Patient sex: M
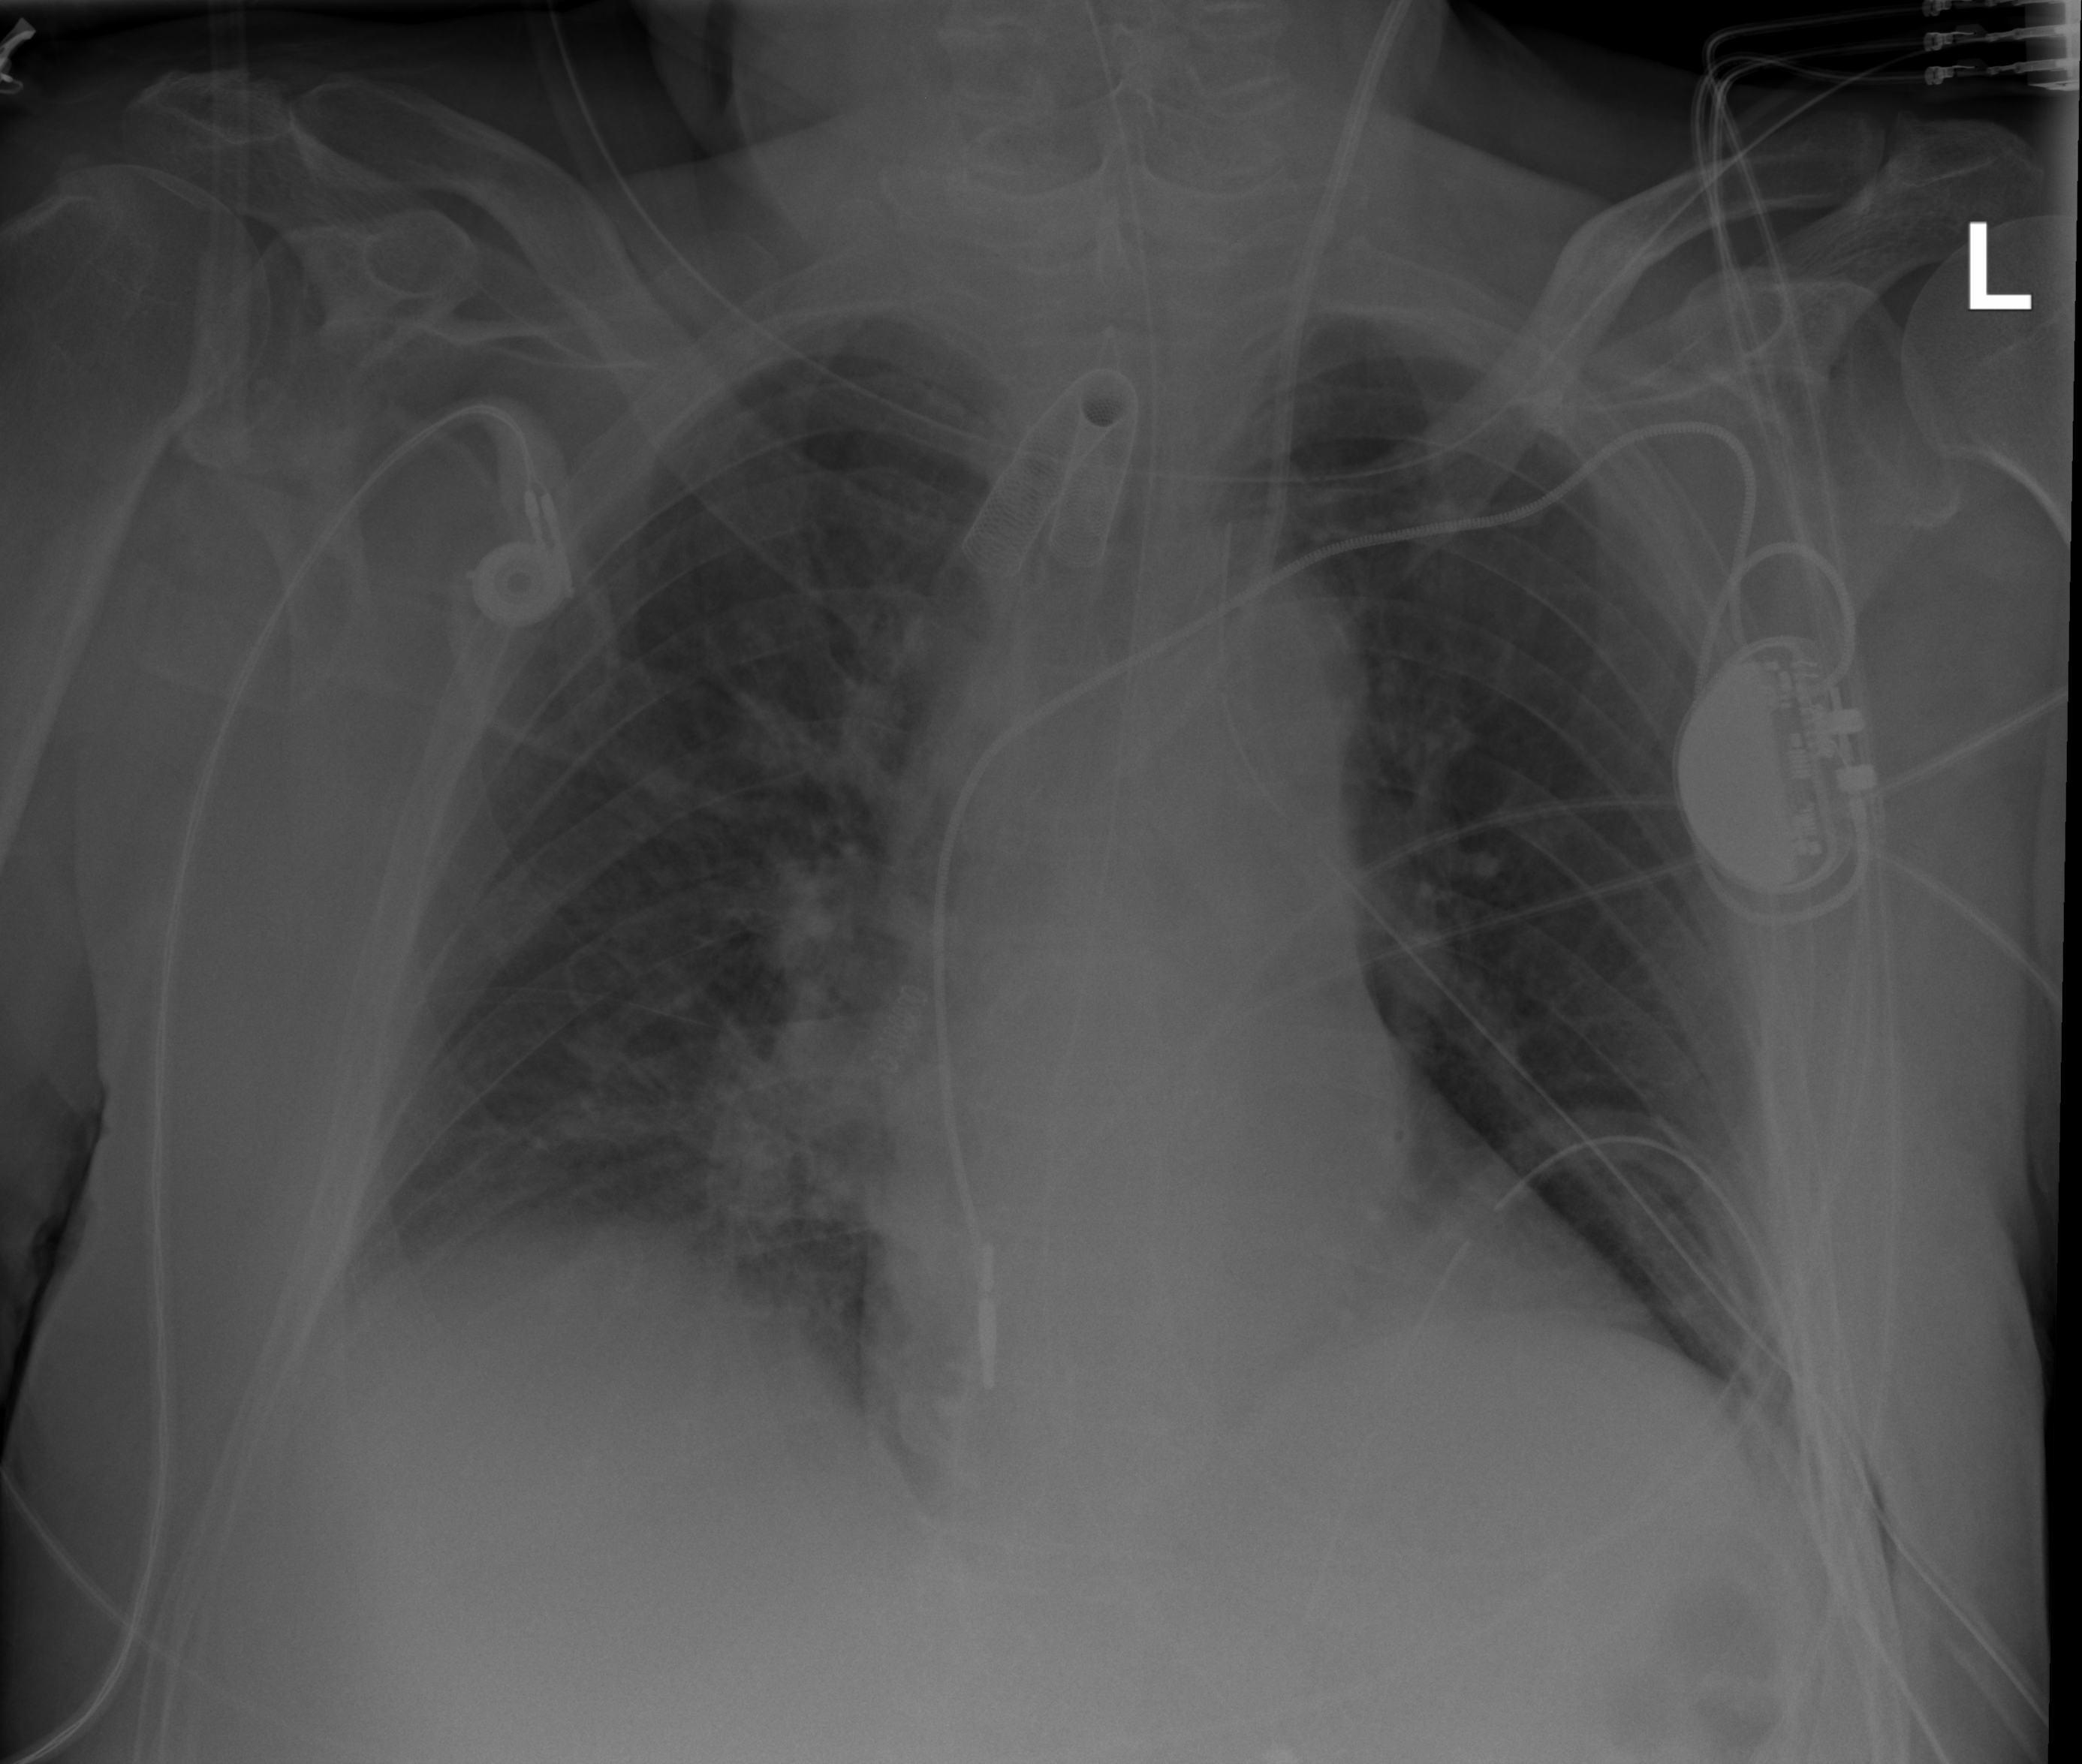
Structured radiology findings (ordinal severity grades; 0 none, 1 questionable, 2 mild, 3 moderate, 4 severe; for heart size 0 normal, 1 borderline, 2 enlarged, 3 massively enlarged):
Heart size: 0
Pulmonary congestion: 0
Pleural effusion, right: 2
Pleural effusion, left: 0
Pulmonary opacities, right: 0
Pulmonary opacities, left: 0
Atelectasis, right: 2
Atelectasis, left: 2